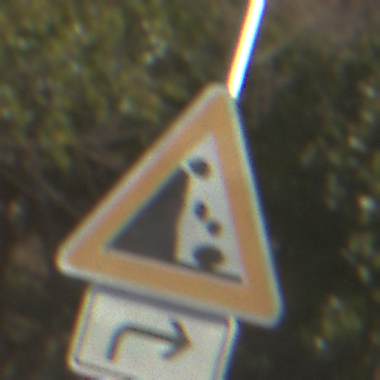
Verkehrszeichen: SteinschlagLinks
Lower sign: RichtungsangabeDurchPfeile5
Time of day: SunriseSunset
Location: Outdoor (Nature)
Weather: Clear
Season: NotSpecified
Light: Natural